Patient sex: M
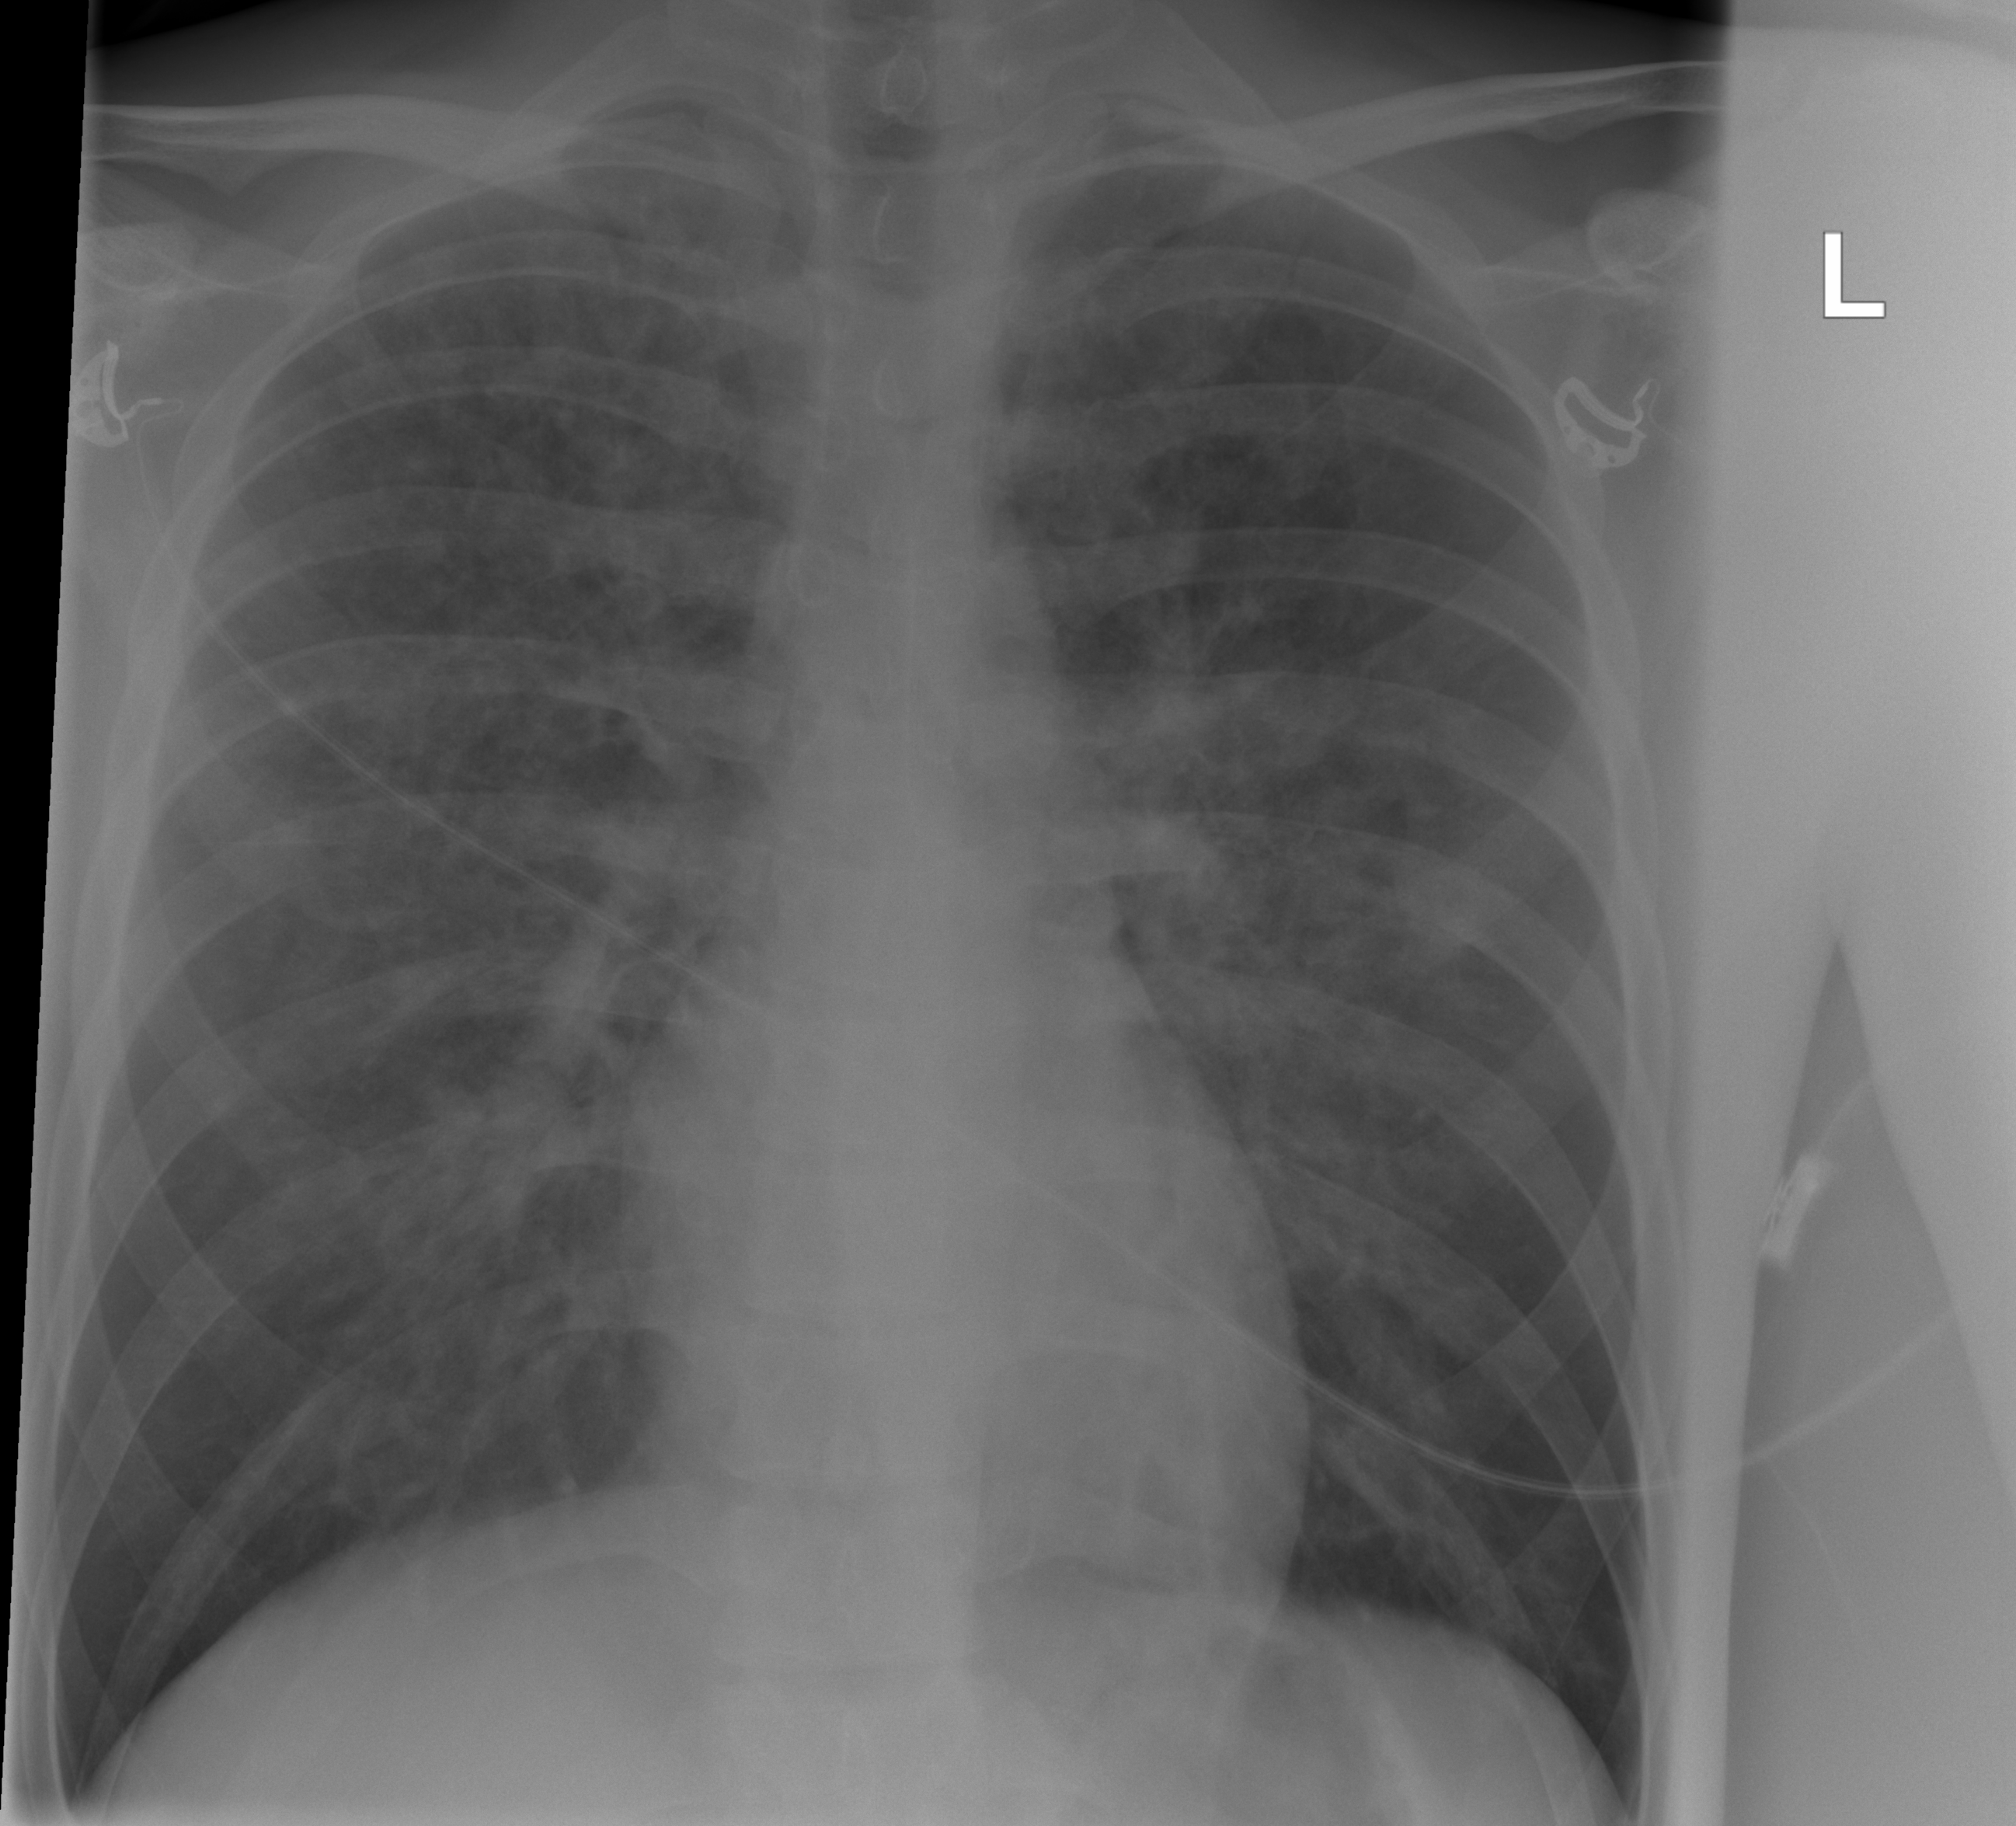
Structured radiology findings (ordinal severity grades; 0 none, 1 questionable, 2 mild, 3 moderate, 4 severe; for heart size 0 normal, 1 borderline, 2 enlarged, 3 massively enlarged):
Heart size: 0
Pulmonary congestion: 2
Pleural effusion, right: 0
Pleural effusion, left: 0
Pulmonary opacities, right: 3
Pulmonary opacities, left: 3
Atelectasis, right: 2
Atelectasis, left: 2